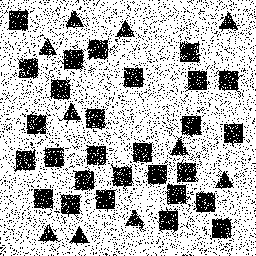
Squares: 28
Triangles: 10
Stars: 0
Total shapes: 38